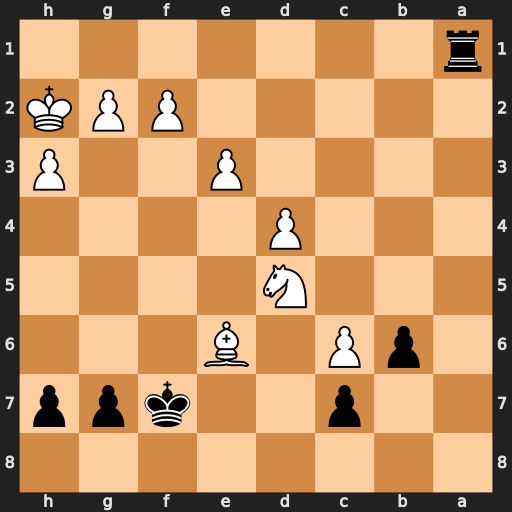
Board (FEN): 8/2p2kpp/1pP1B3/3N4/3P4/4P2P/5PPK/r7
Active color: b
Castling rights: -
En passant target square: -
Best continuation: Kxe6 Nxc7+ Kd6 Nb5+ Kxc6